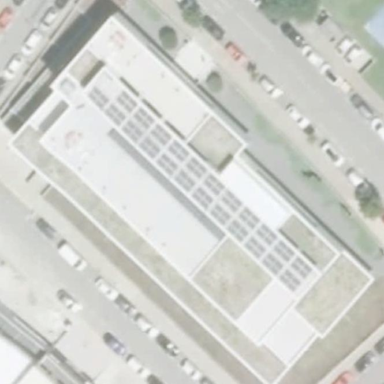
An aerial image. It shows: Office building.